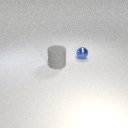
large gray rubber cylinder in front of small blue metal sphere